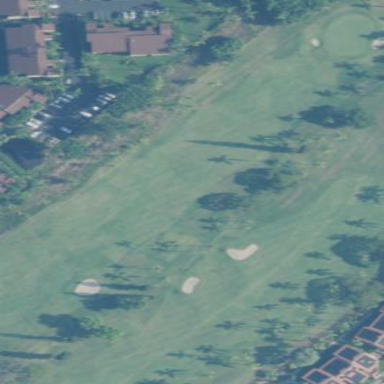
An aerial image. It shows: Area of rough grass used for golf.